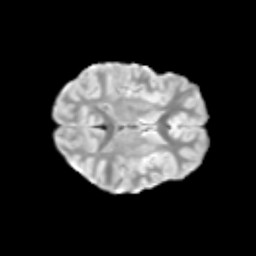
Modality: T2w
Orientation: axial
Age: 10
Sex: female
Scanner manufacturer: siemens
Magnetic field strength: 3 T
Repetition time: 3.8 s
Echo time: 0.07 s